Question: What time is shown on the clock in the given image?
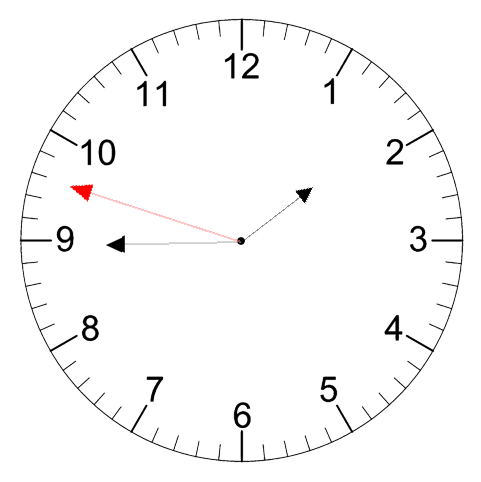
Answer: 01:44:48